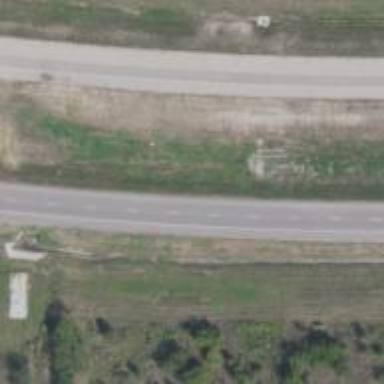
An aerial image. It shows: Asphalt road with frontage access. The road is classified as tertiary.